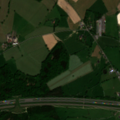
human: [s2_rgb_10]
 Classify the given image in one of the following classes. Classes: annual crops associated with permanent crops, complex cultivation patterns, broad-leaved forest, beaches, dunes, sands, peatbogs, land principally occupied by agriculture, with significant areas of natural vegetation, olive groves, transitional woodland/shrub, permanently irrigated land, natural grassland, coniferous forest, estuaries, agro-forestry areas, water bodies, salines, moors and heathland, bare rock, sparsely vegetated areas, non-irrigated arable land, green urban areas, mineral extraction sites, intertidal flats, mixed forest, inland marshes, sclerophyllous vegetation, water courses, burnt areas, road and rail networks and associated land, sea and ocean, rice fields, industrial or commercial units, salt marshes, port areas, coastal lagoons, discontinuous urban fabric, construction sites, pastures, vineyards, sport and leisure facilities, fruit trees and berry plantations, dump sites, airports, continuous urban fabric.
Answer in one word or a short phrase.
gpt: discontinuous urban fabric, pastures, complex cultivation patterns, mixed forest